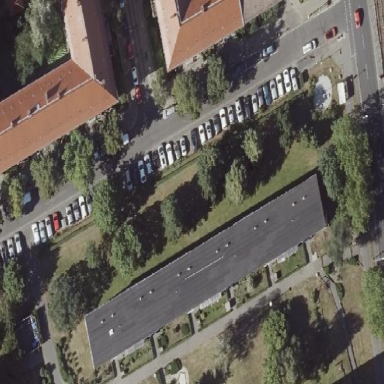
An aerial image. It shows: Parking available on the street side.